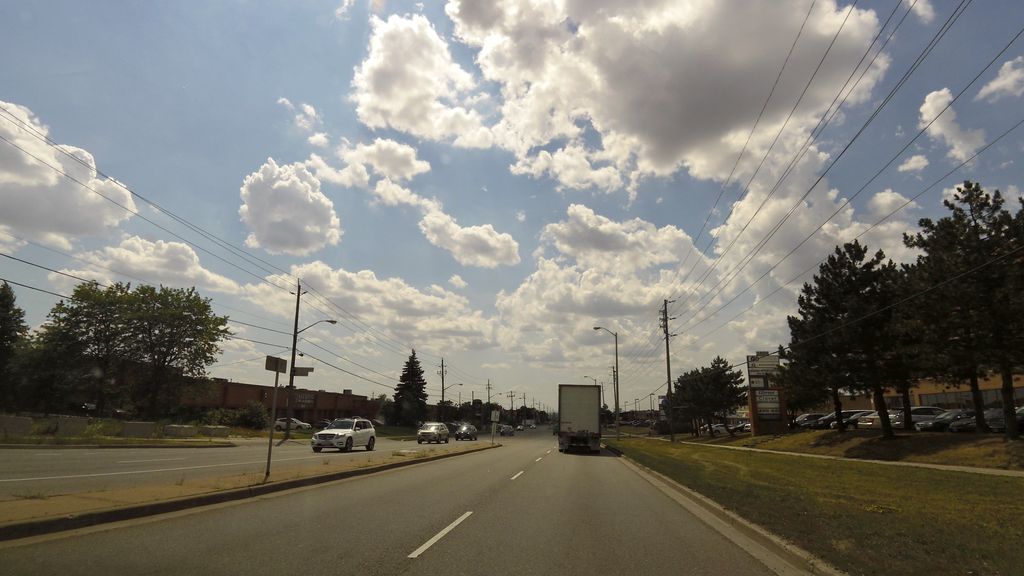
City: toronto